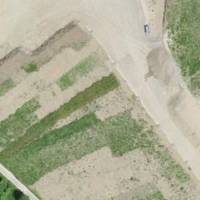
EUNIS habitat code: 43
Species observed at this site:
Tussilago farfara